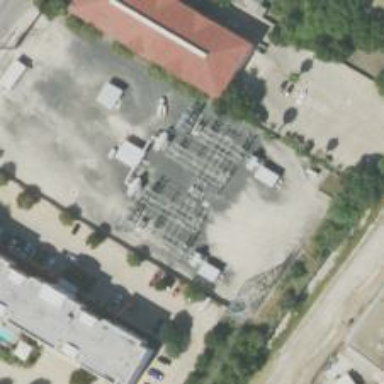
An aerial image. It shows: Switch for power supply.